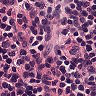
Metastatic tissue present: no